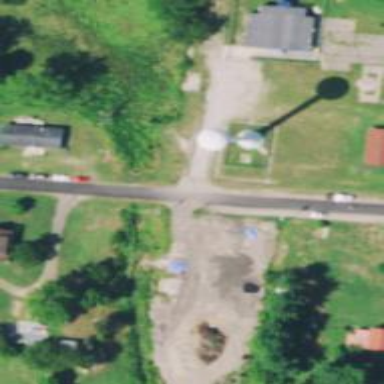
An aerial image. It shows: Water tower that is man-made.